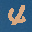
Label: 4